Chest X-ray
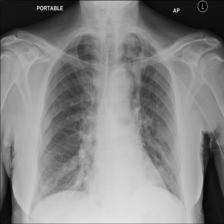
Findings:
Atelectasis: negative
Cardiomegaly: negative
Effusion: negative
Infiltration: negative
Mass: negative
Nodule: negative
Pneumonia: negative
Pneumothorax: negative
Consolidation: negative
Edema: negative
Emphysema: negative
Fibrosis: negative
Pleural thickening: negative
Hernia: negative